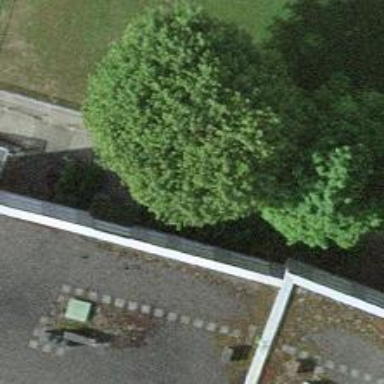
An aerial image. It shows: Set of steps with paving stones. There is also ramp available.